Question: I'd better illustrate what I want to achieve.
Original: Desired:

Any ideas how to draw tabs in this way? Thanks.
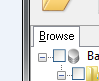
Answer: Ok I found this post in stack overflow ,I think it is what you want
<URL>